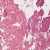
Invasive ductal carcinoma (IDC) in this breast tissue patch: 0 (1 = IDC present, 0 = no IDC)